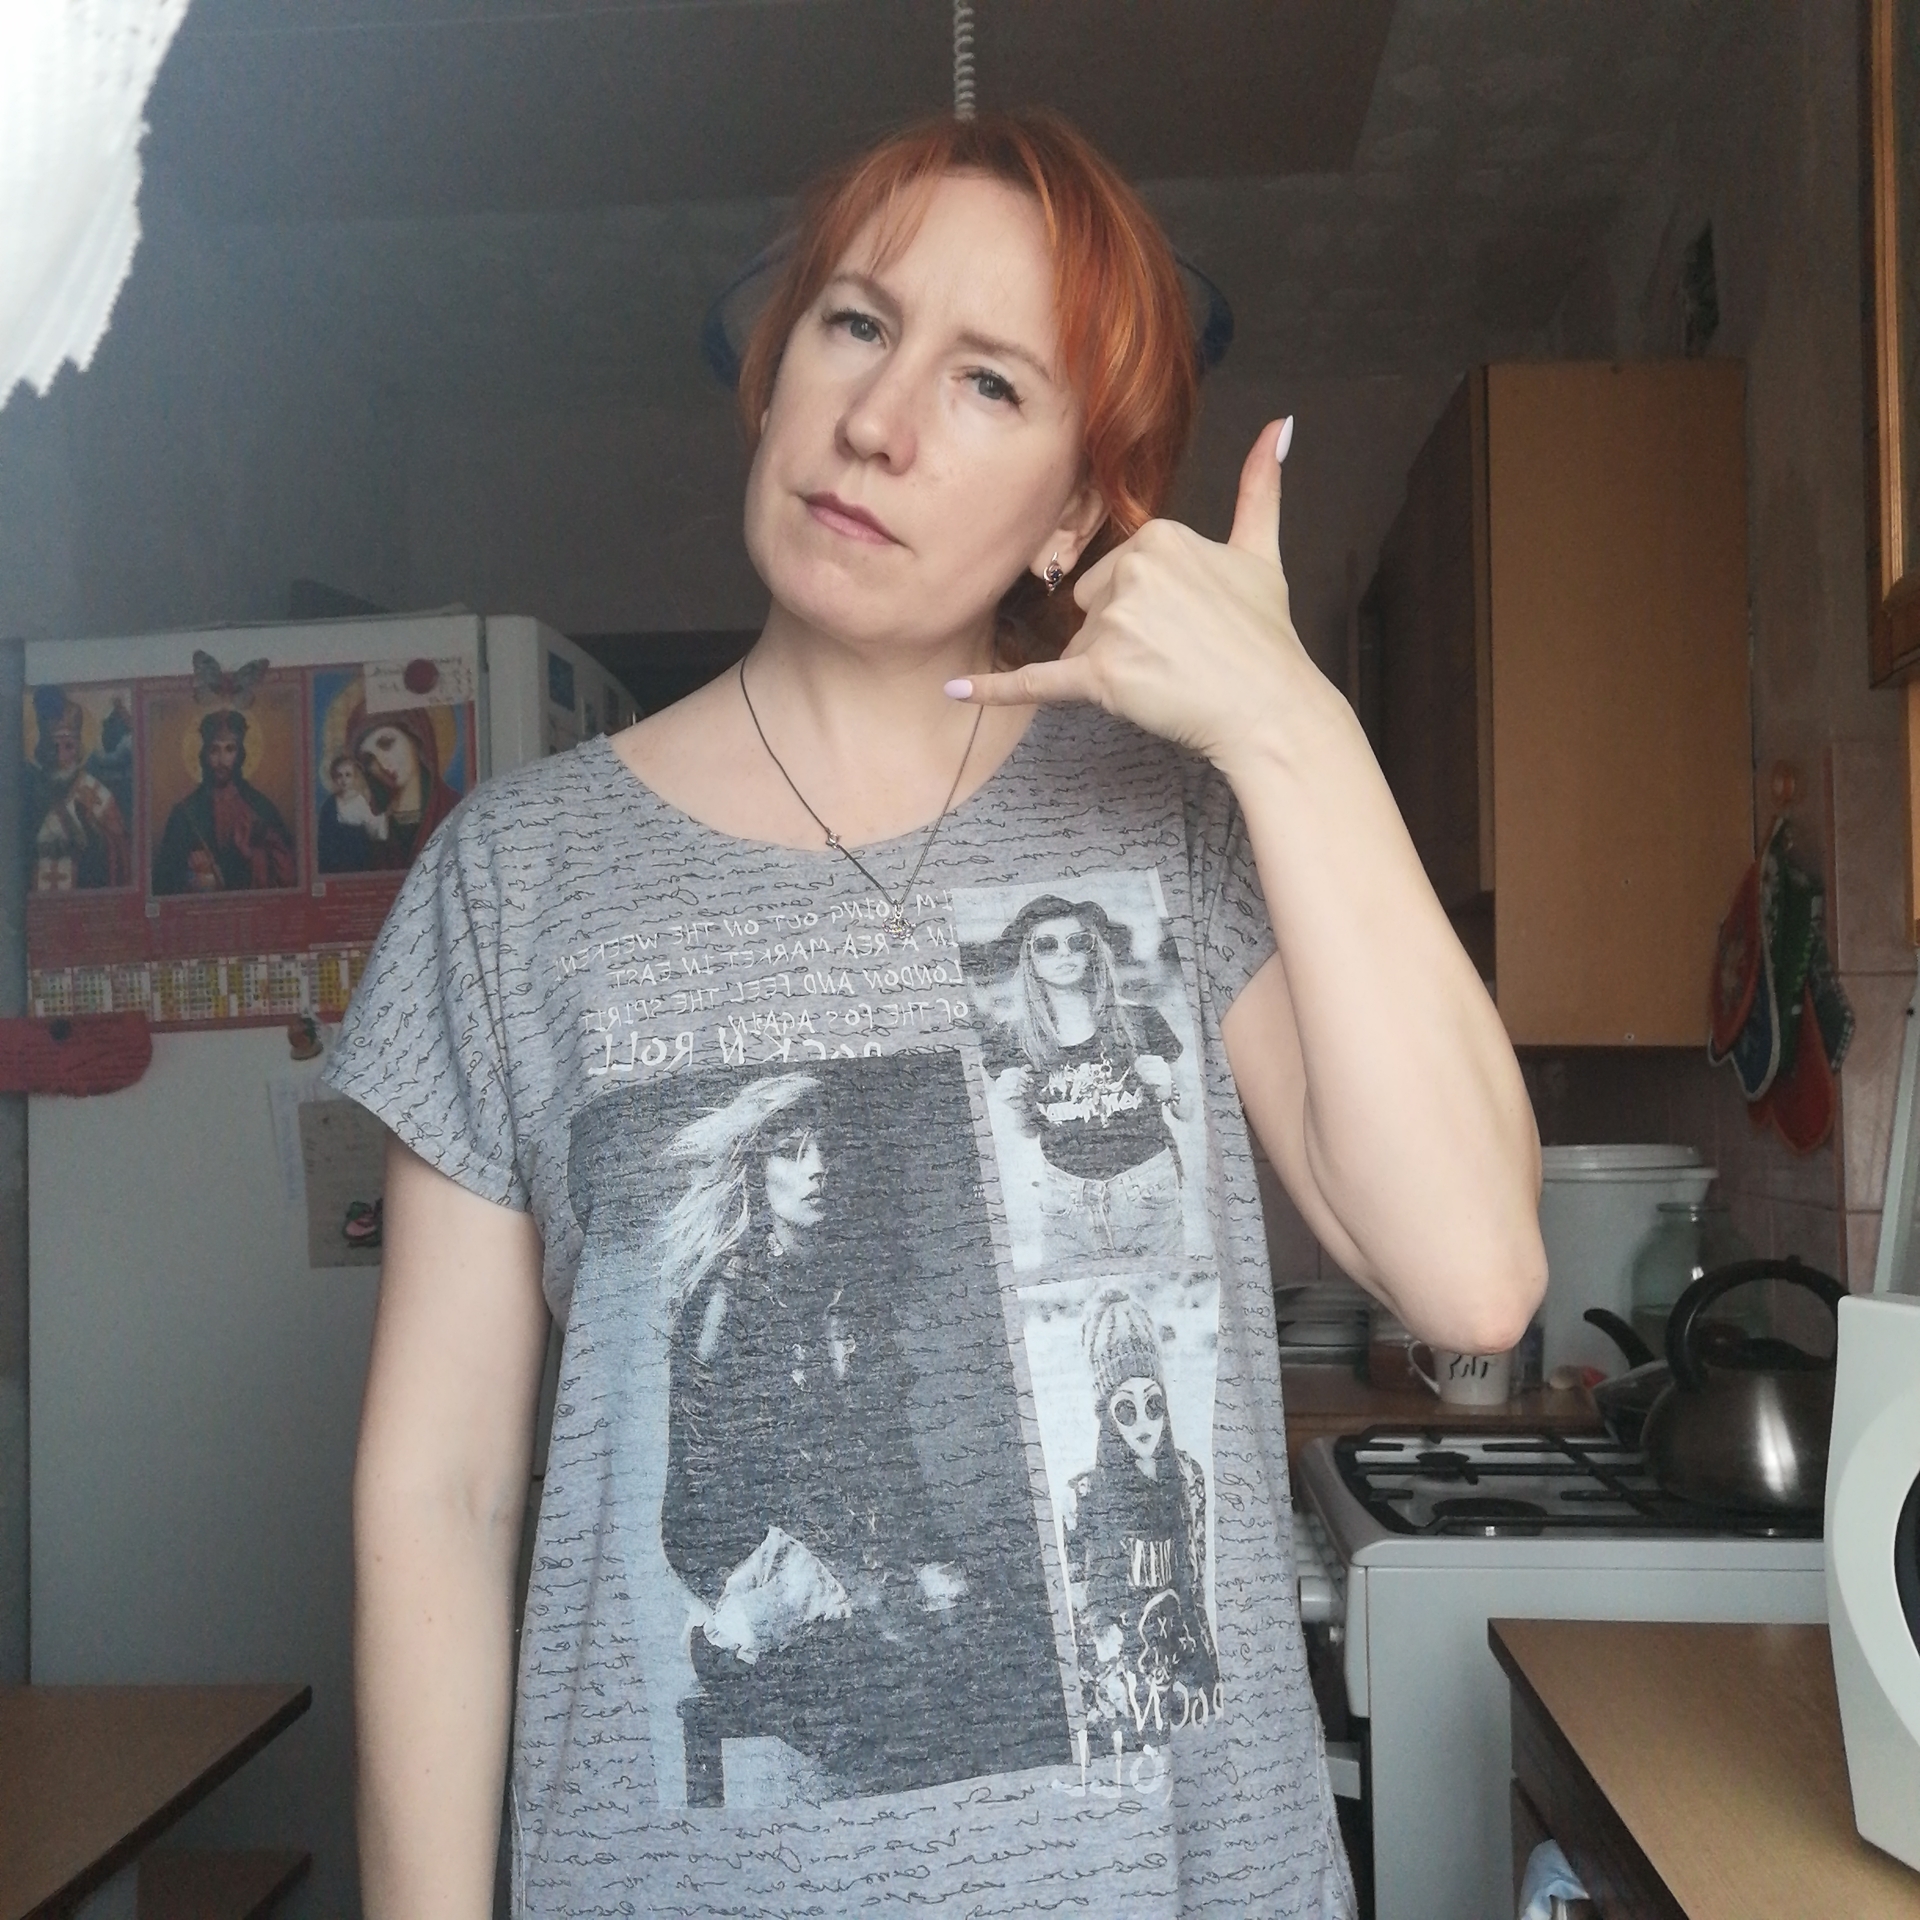
Label: noise